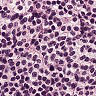
Metastatic tissue present: no